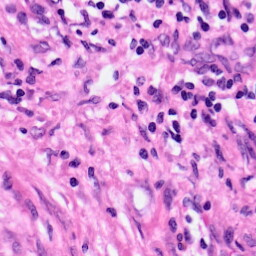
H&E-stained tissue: Pancreatic